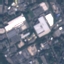
Land use / land cover class: Industrial